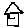
Label: house